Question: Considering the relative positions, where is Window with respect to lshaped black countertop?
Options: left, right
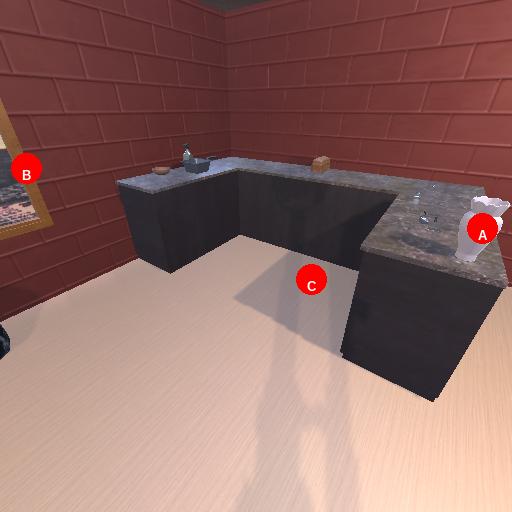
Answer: left